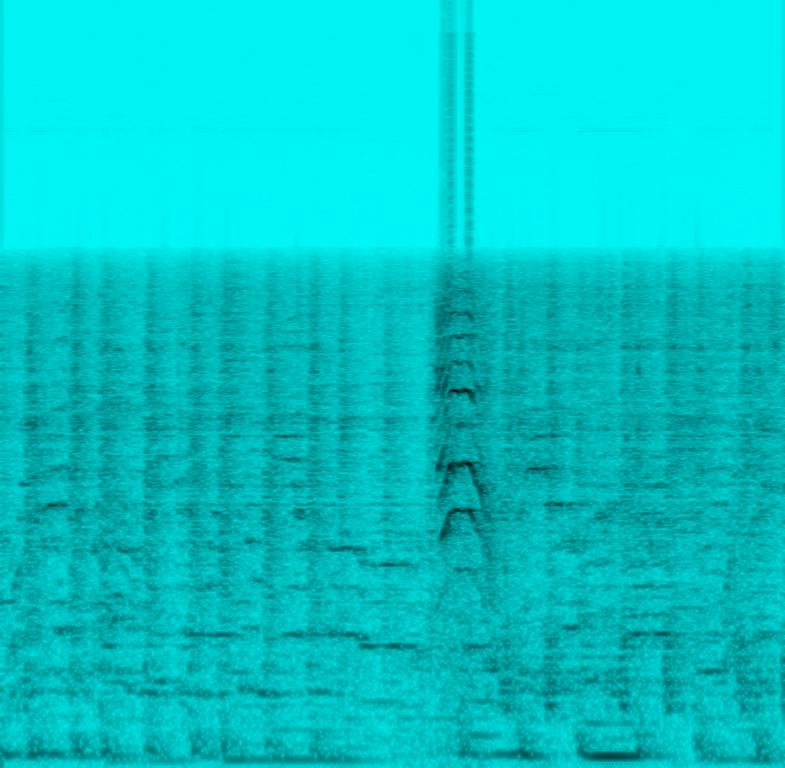
This is an amateur recording of a dance performance over a latin dance music piece in the style of zumba. There is a female dance instructor shouting directions to the dancers. There is a male vocalist singing melodically in the background piece. A strong bass and a loud electronic drum beat can be heard very distinctly. The atmosphere is energetic. The quality of the recording is quite poor.